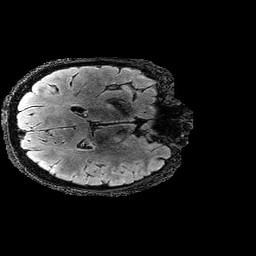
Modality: FLAIR
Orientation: axial
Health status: ill
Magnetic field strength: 3 T